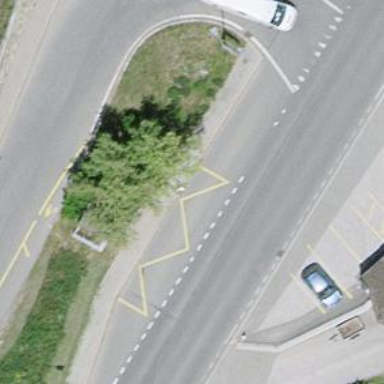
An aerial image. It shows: Bus stop with sheltered platform for public transport.